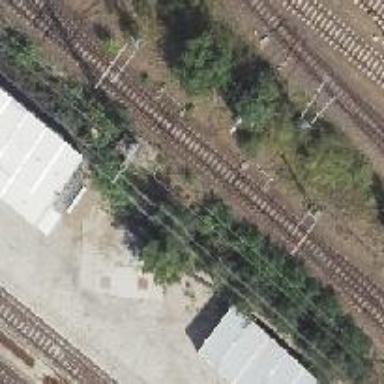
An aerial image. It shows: Railway switch.